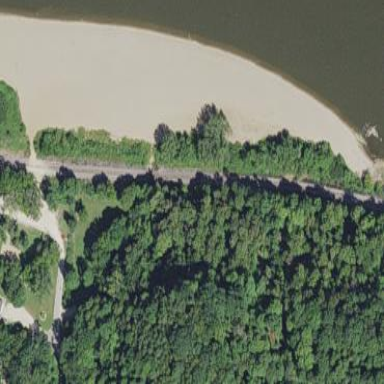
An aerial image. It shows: Beautiful beach with natural surroundings.